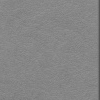
Atmospheric dust classification: not_dusty